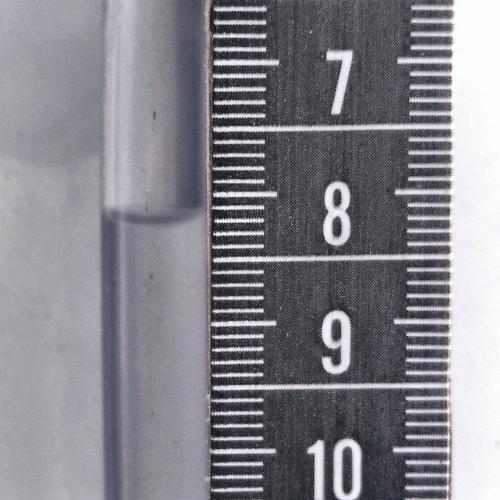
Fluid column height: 8.2 cm